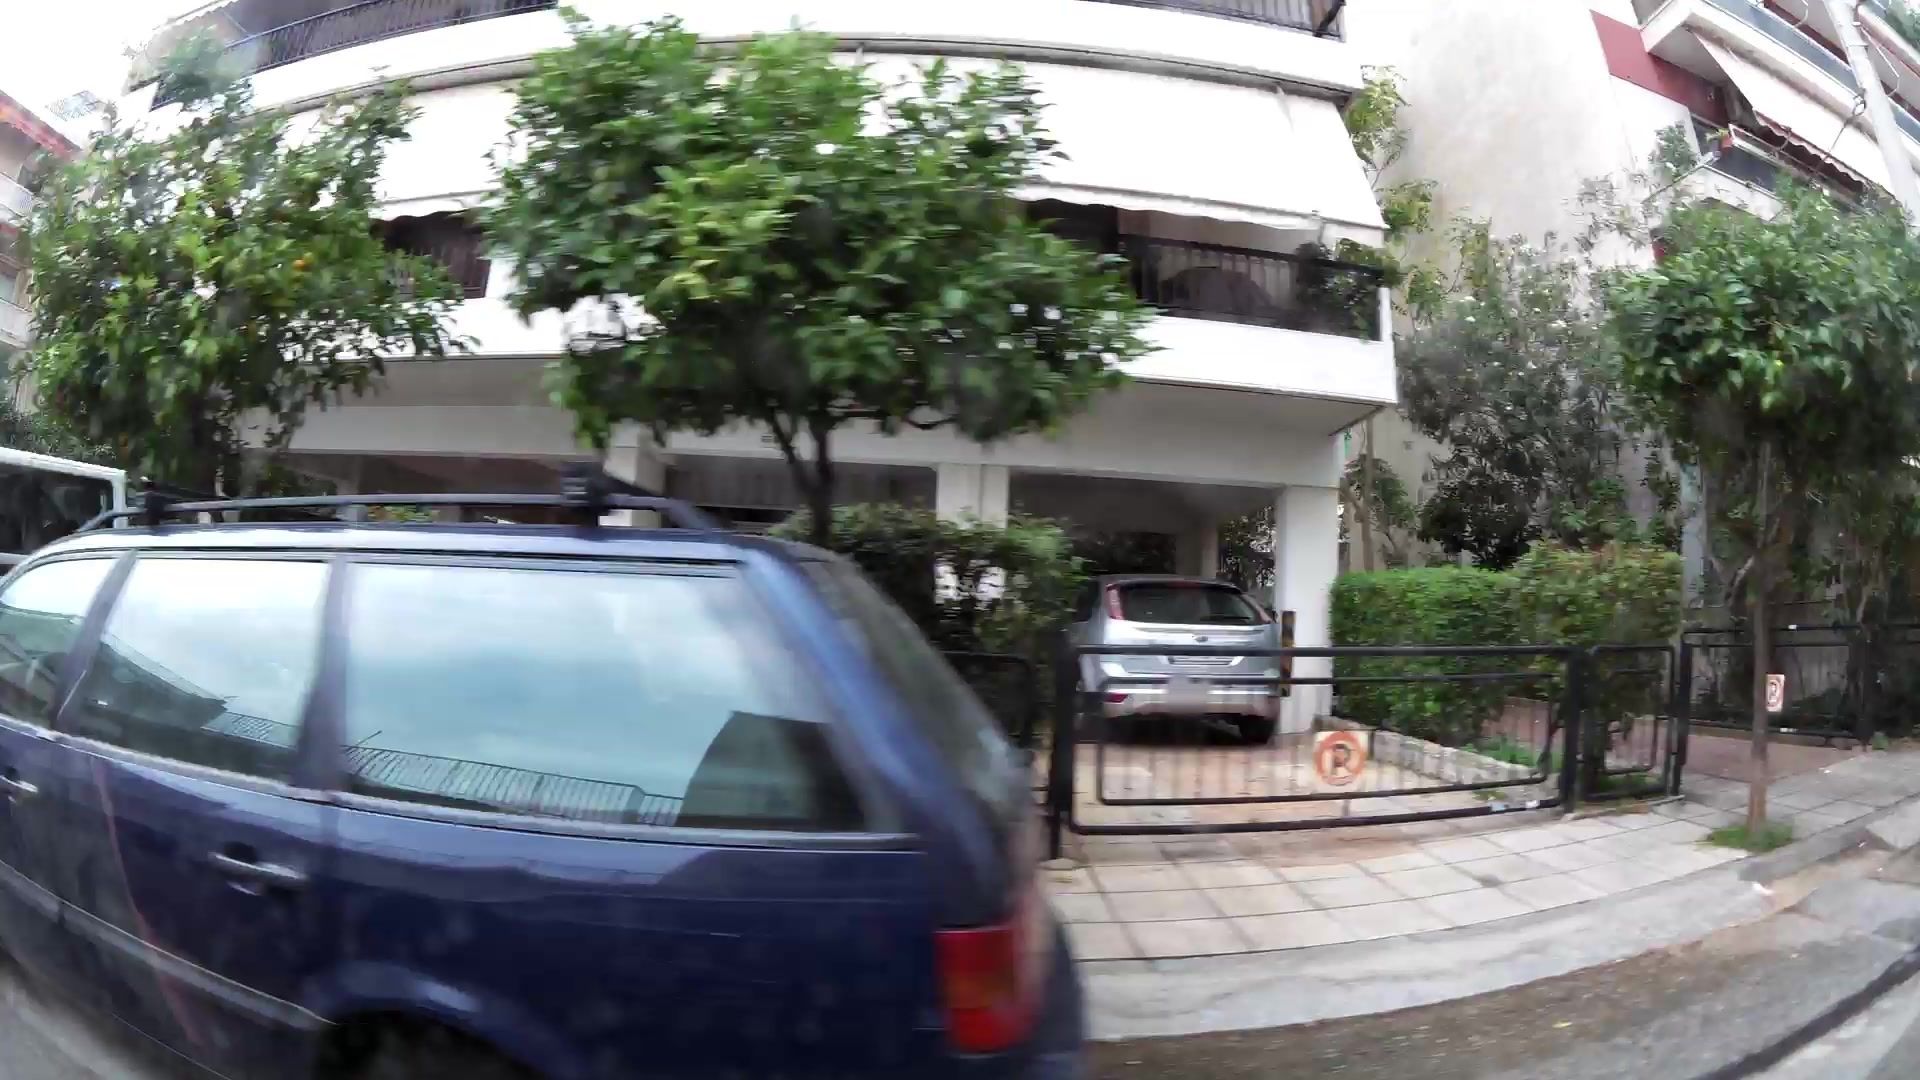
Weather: clear
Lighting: day
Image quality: good
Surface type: walking surface
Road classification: residential
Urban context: urban centre
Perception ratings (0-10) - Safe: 6.65, Lively: 5.39, Beautiful: 7.53, Boring: 4.73, Depressing: 2.65, Wealthy: 7.83